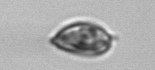
Label: Prorocentrum_triestinum